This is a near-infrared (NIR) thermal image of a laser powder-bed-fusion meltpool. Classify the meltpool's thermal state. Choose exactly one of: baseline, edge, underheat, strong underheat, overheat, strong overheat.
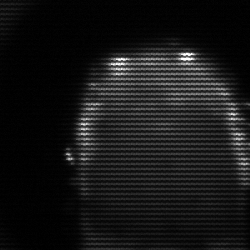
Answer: baseline